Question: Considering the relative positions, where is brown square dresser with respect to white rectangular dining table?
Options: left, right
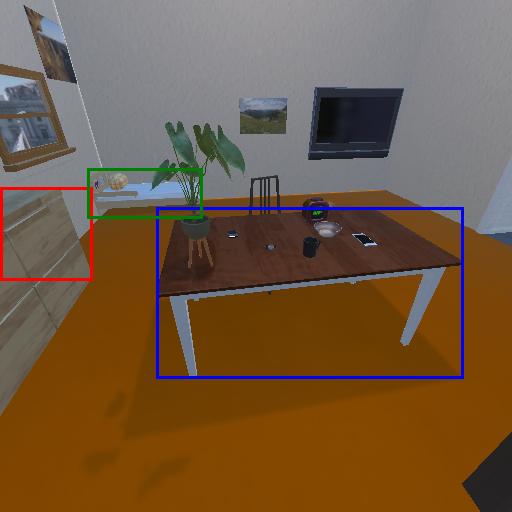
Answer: left